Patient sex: M
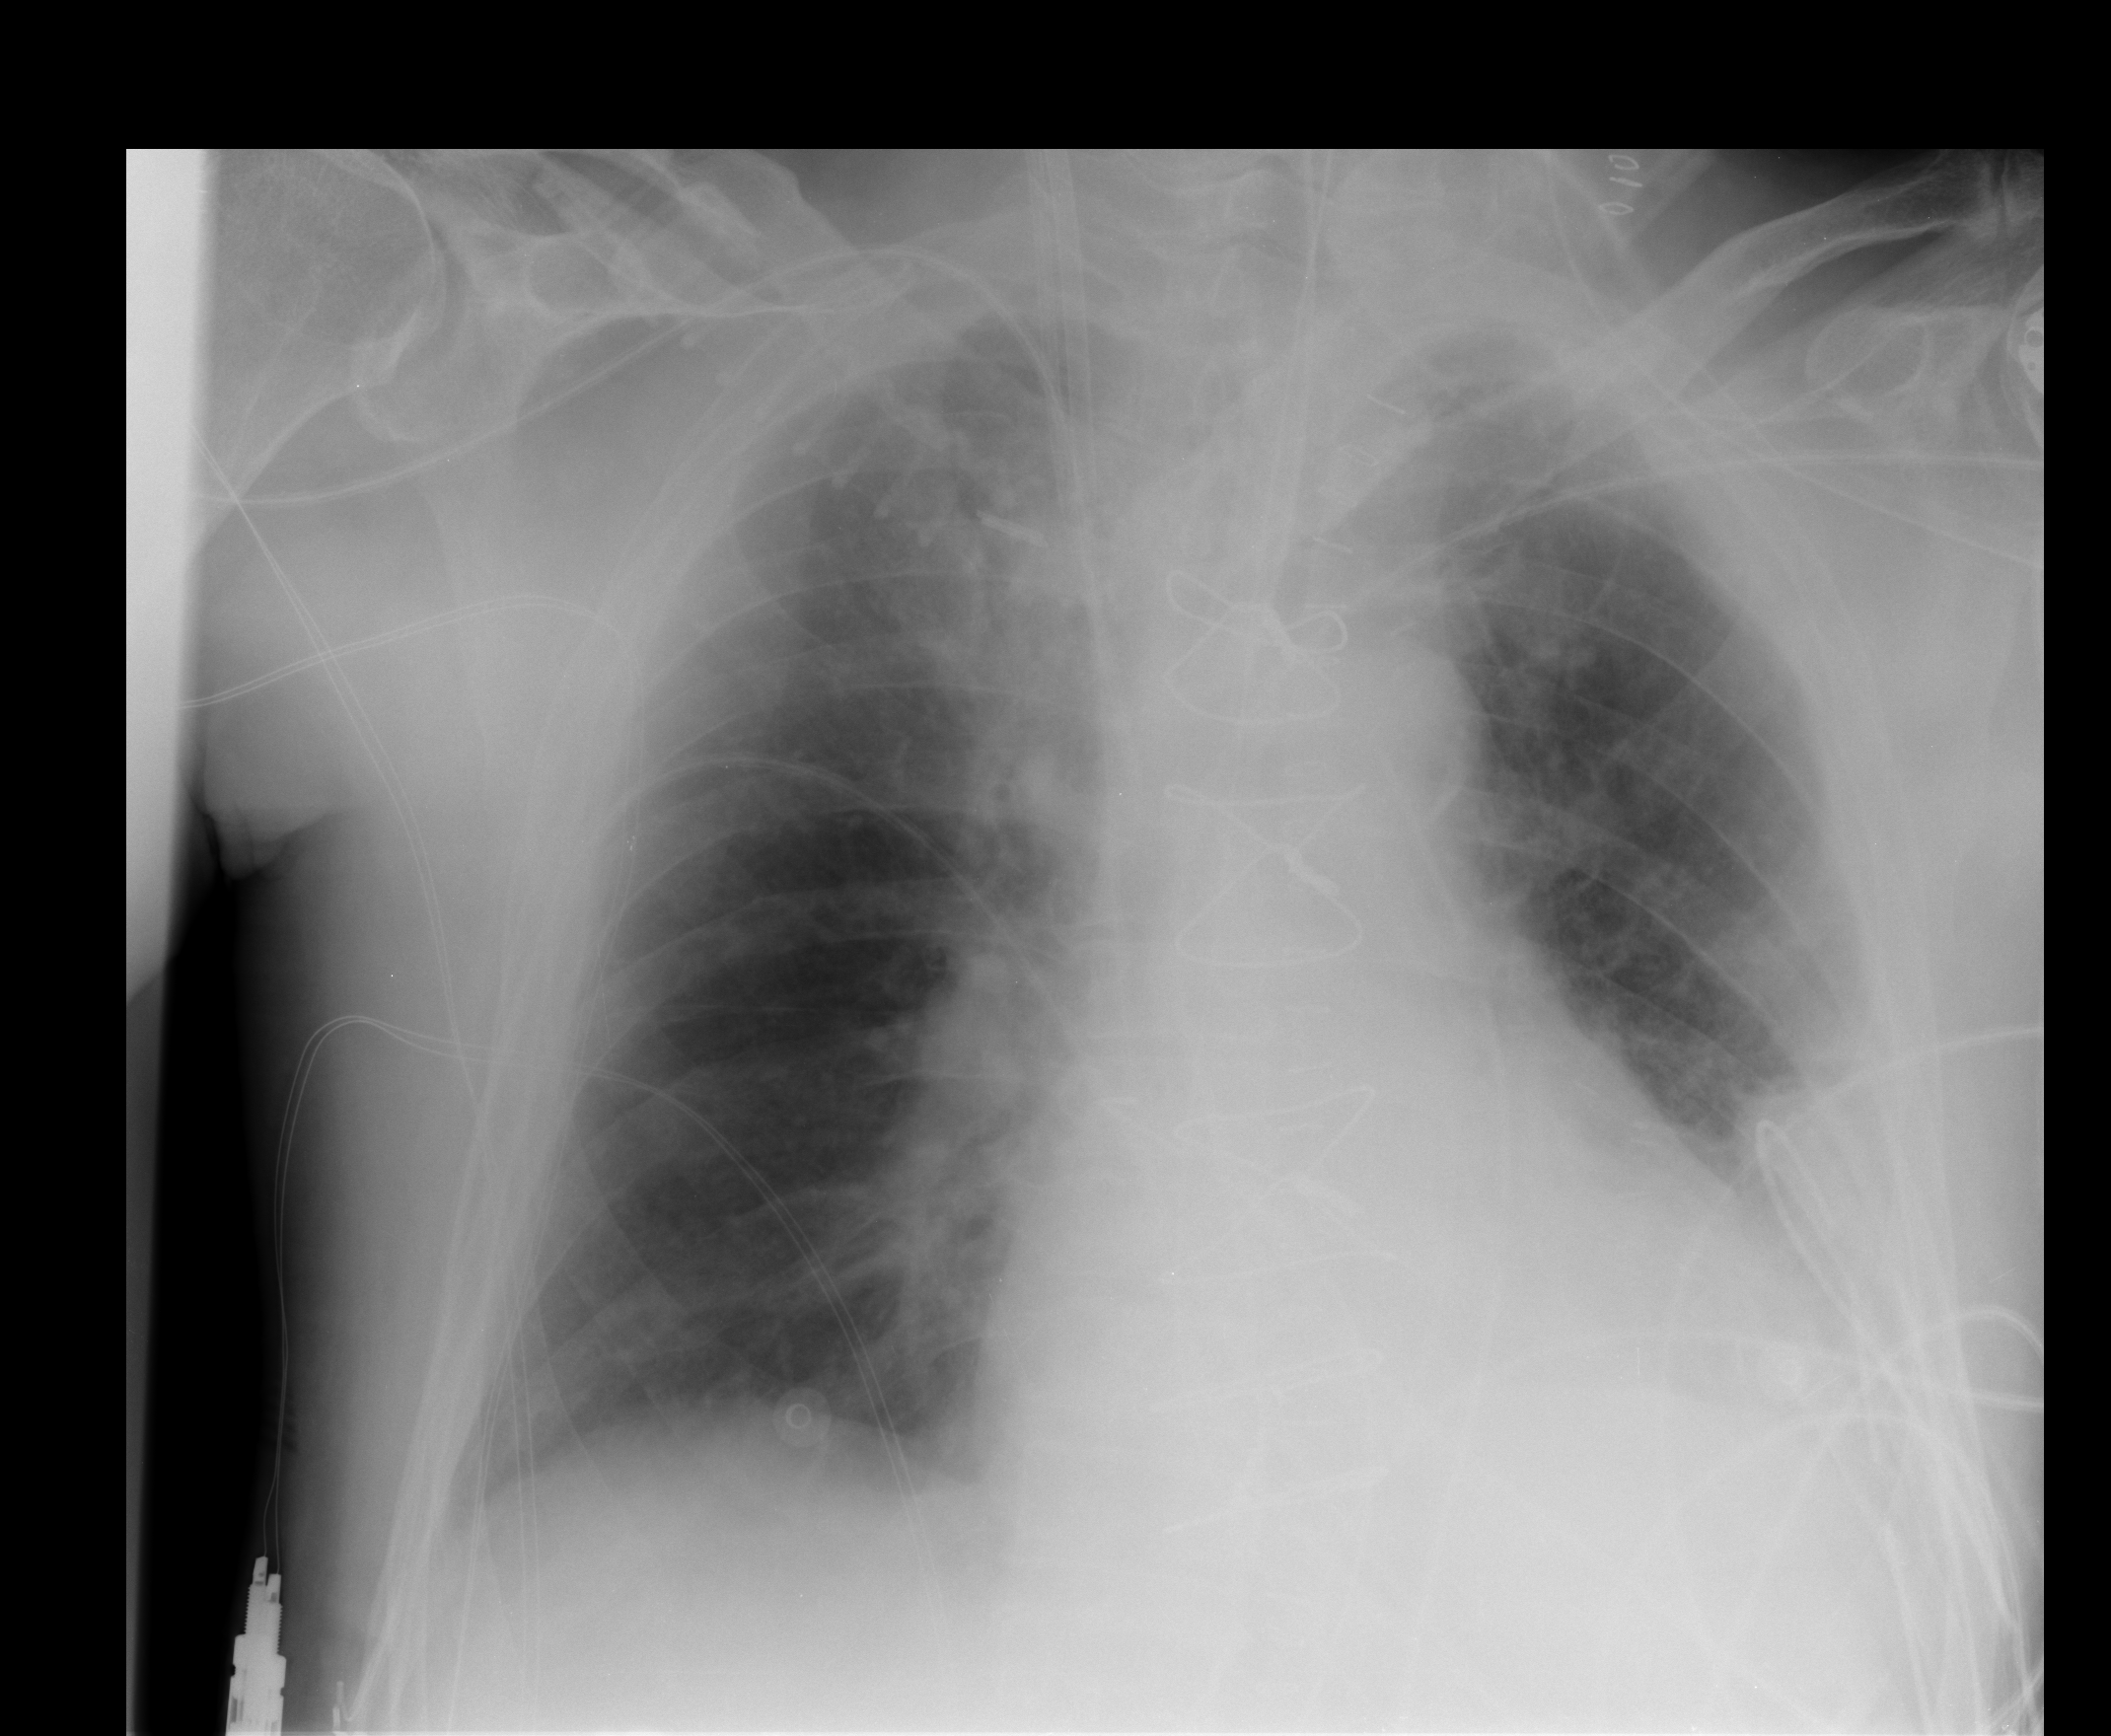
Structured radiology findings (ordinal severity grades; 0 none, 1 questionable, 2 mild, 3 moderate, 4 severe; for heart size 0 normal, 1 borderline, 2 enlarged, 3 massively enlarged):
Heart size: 0
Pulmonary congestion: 2
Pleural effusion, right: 0
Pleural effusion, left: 2
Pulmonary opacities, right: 0
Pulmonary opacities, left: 0
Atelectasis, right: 0
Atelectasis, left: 2